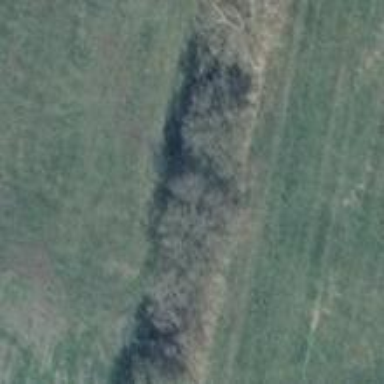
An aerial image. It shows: Row of deciduous broadleaved trees.